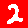
Digit: 2